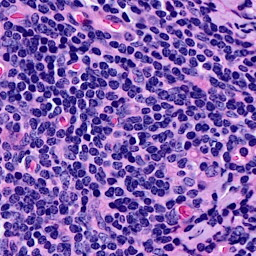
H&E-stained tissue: Breast